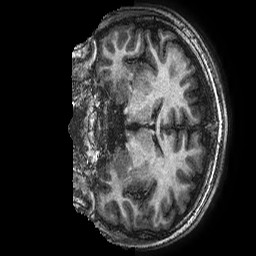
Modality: T1w
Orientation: coronal
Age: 12
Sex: male
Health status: ill
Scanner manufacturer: ge
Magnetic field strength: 3 T
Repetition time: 0.00766 s
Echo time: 0.003476 s